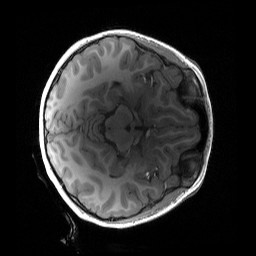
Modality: T1w
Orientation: axial
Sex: female
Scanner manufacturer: siemens
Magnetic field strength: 3 T
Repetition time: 1.9 s
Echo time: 0.00243 s